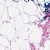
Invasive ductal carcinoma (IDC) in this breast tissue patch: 0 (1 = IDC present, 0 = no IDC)